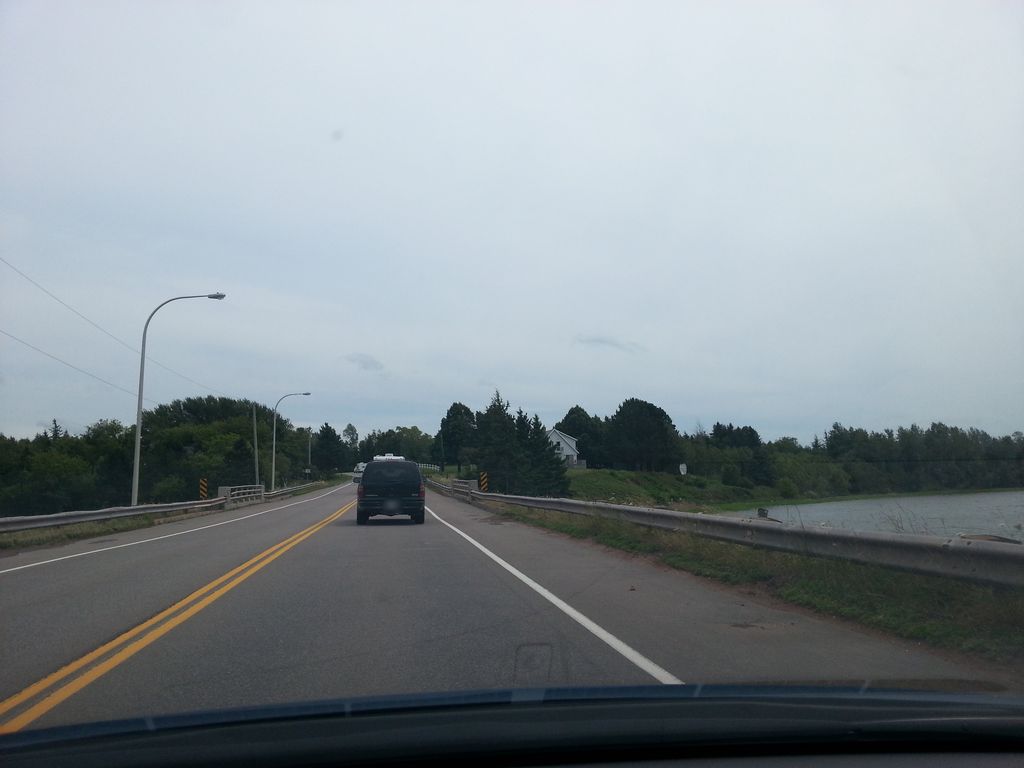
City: charlottetown